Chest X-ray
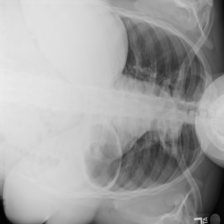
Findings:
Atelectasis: negative
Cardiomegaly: negative
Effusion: negative
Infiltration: negative
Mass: negative
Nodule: negative
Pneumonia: negative
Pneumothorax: negative
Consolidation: negative
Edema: negative
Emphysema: negative
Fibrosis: negative
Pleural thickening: negative
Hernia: negative